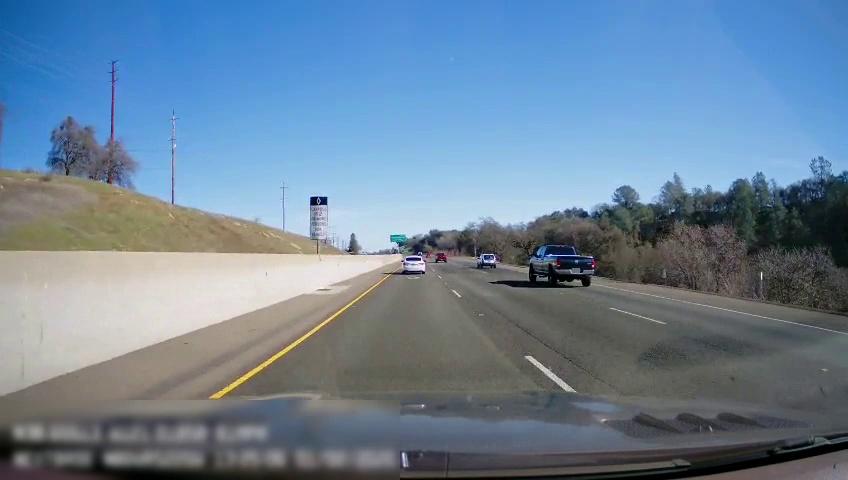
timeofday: Day
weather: Sunny
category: Drivable Space
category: Vehicles | Truck
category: Vehicles | Car
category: Vehicles | SUV
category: Vehicles | Truck
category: Lanes | Current Lane
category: Lanes | Current Lane
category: Lanes | Alternate Lane
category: Lanes | Alternate Lane
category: Traffic | Signs
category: Traffic | Signs